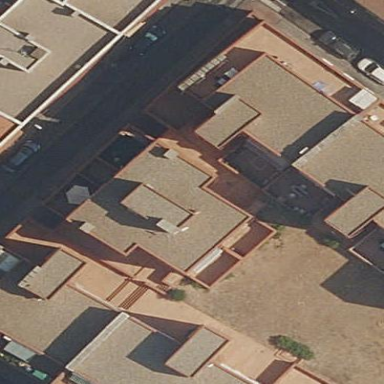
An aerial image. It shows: View of apartment building.